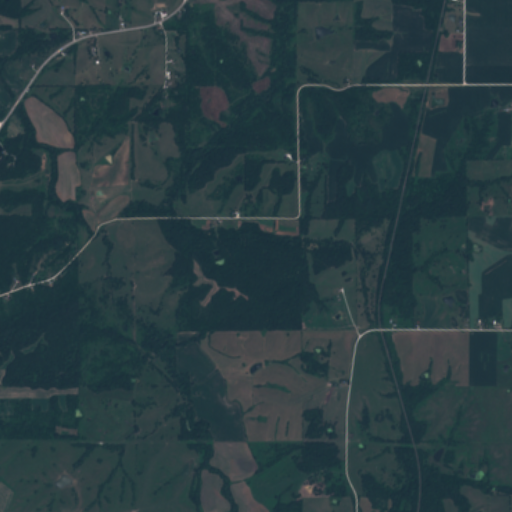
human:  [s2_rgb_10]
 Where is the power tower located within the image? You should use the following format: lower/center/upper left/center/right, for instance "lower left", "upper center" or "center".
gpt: The power tower is located in the lower of the image.
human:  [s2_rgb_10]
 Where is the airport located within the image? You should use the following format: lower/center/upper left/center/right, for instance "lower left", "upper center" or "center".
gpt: There is no airport in the image.